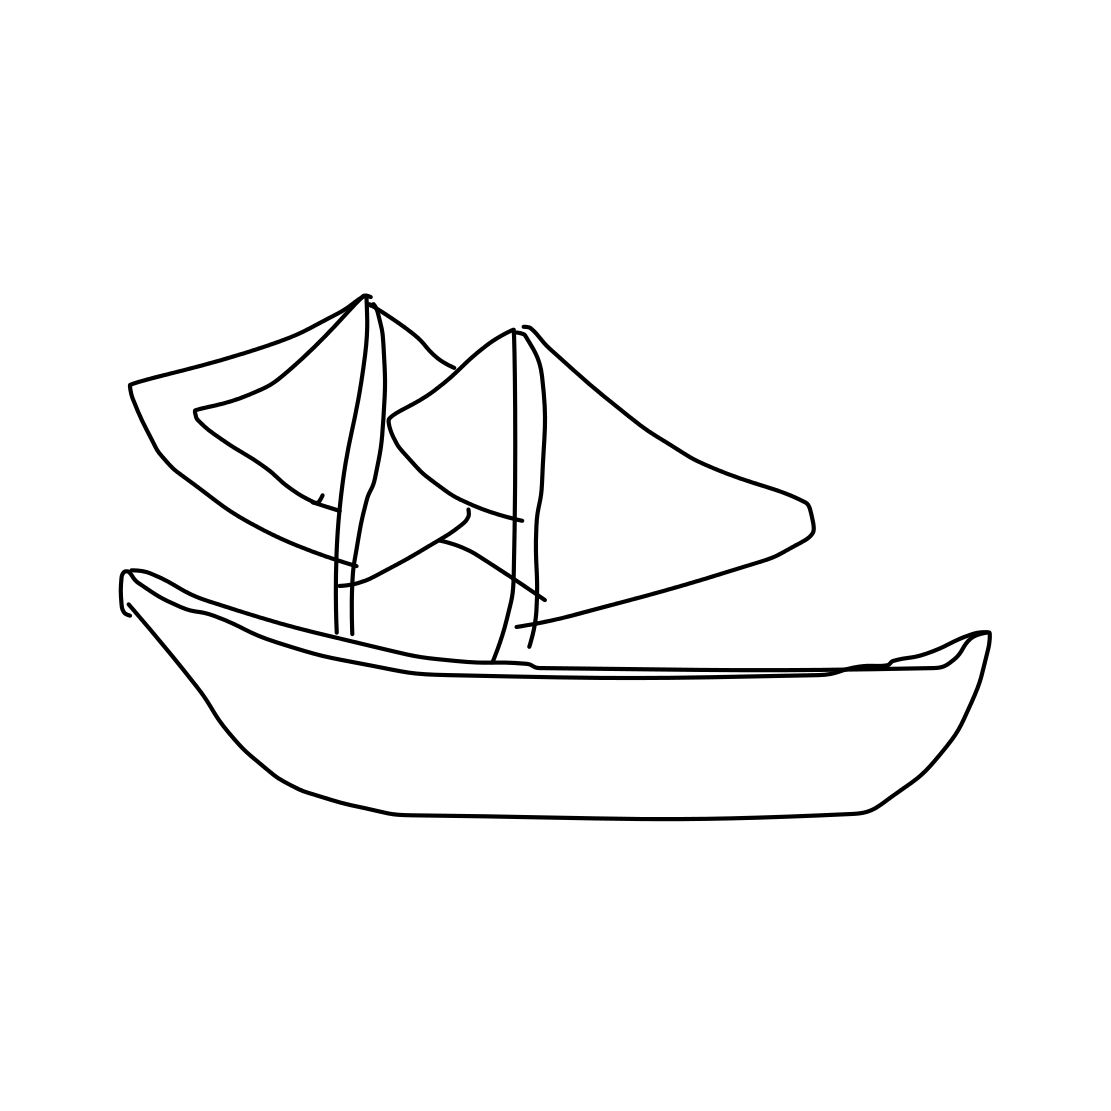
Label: ship